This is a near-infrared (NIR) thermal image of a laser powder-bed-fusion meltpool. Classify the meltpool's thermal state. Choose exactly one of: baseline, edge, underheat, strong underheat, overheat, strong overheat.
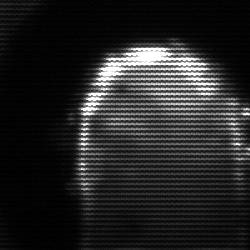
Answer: baseline